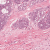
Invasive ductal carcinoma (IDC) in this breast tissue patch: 0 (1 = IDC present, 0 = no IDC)